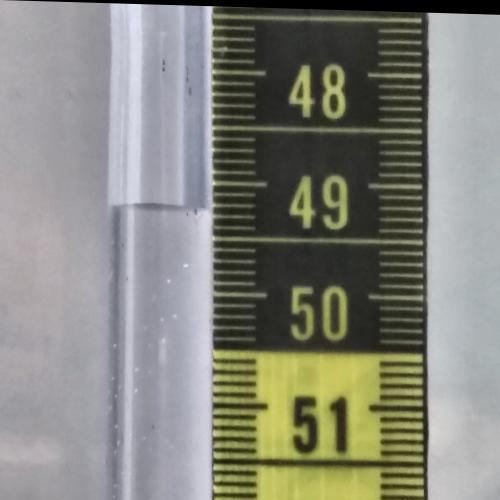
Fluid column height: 49.3 cm